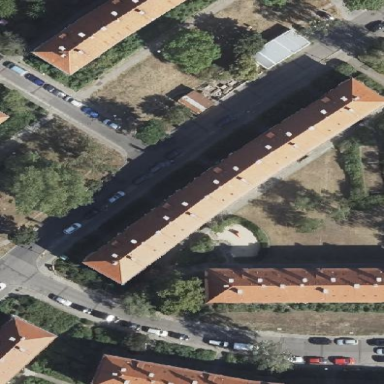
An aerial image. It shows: Apartment building with hipped roof.